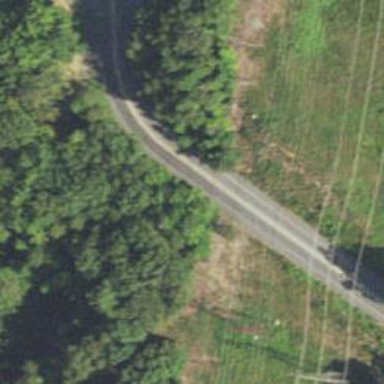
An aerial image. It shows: Primary link highway.